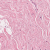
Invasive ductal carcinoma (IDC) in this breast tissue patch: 0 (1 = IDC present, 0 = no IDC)